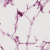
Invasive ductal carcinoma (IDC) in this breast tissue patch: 0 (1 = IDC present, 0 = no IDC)